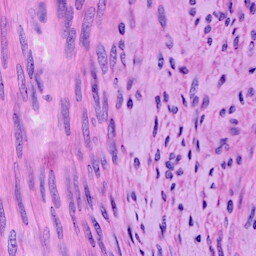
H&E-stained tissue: Cervix